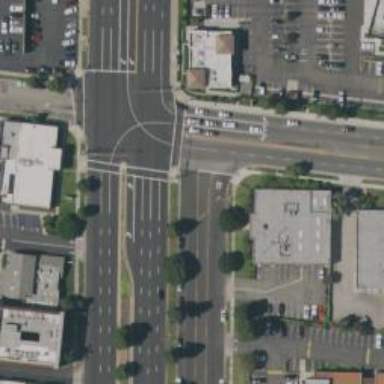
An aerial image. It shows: Marked road crossing.